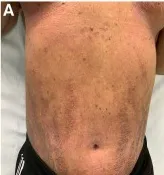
Clinical photographs of the patient after receiving 8 doses of subcutaneous secukinumab showing marked reduction in erythema and scaling over the abdomen.
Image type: medical_photograph (skin_photograph)